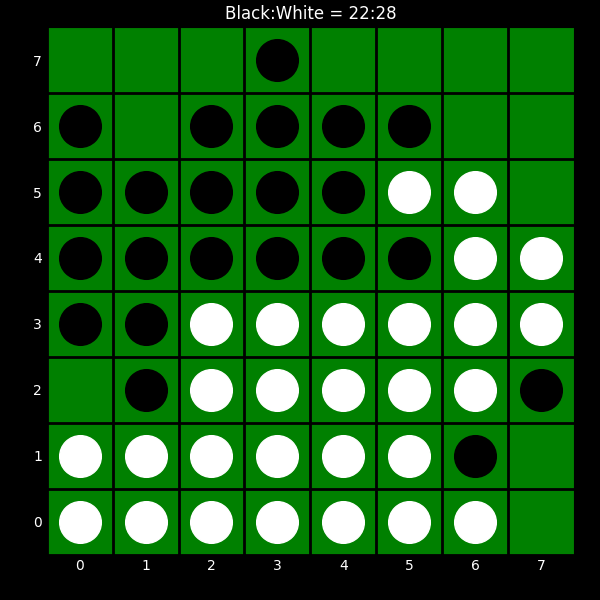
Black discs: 22
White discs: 28